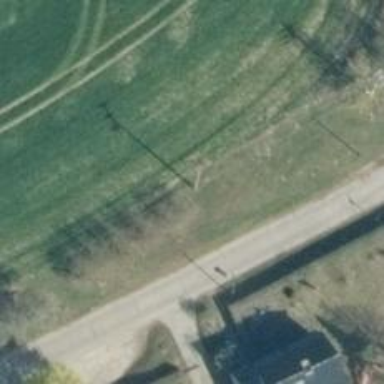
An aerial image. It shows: Minor power line.